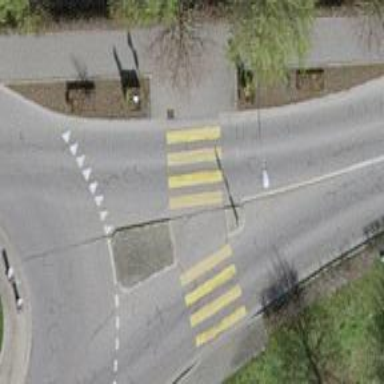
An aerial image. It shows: Marked crossing with pedestrian island.